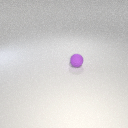
small purple rubber sphere